Field crop: maize
Growth stage: 1
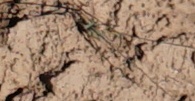
Species: lolium